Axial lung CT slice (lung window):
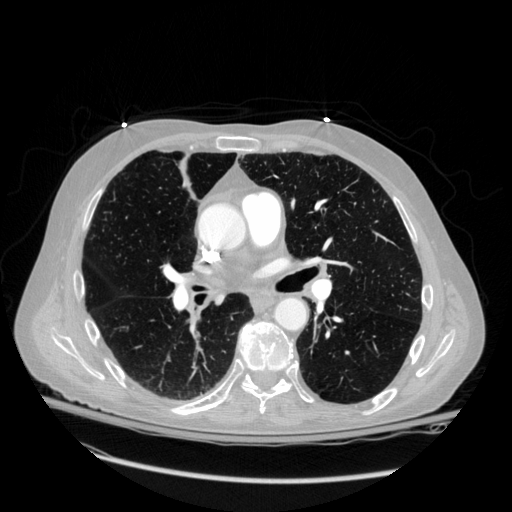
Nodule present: no